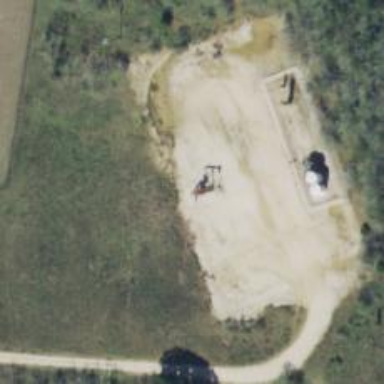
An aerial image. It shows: Petroleum well.